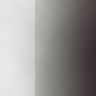
Metastatic tissue present: no